Question: I'm now trying to use 'filledcurve' in gnuplot 4.6, patchlevel 1. Following shows the sample script:
'''
set term epslatex
set output "figure.tex"
set xlabel "\huge{x-axis}"
set ylabel "\huge{y-axis}"
set format xy "\LARGE{%.0f}"
set xrange [0.0:10.0]
set yrange [0.0:100.0]
set xtics 2.0
set ytics 20.0
set xtics offset 0, -0.3
f1(x) = x**1
f2(x) = x**2
f3(x) = x**3
set nokey
plot '+' using 1:(f2($1)):(f3($1)) with filledcurve lt 1 lc rgb "gray60", '+' using 1:(f1($1)):(f2($1)) with filledcurve lt 1 lc rgb "gray40", '+' using 1:(0.0):(f1($1)) with filledcurve lt 1 lc rgb "gray20"
'''
I don't known why, but it seems that there are white annoying slits between bars. It cannot be get rid of even if I increase the number of 'set samples'.
Is there any idea to remove these slits?

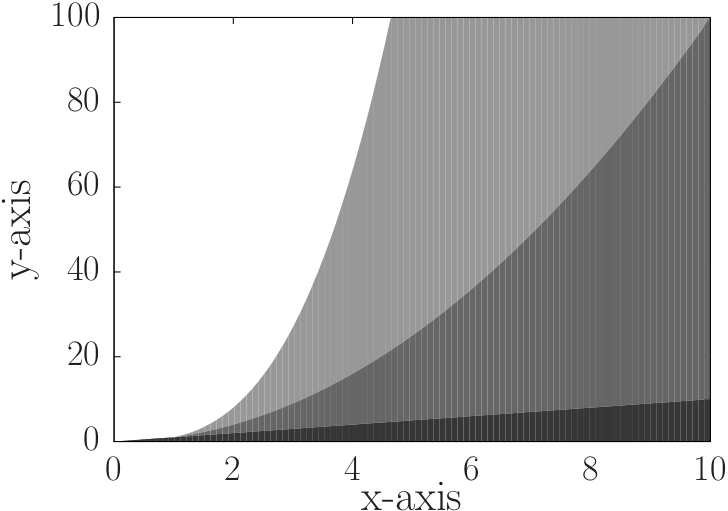
Answer: Unfortunately, this is a viewer problem related to the drawing of adjacent filled polygons, see also <URL>.
In your case you can use a workaround:
When you have only two columns in the 'using' statement, the area is drawn as closed polygon and doesn't show these artifacts ('filledcurves closed'). So you must fill the area between each curve and the 'x1' axis (with 'filledcurves x1').
Because of a bug in the clipping of curves which exceed the y-range, you must do the clipping of the 'f3' curve yourself (i.e. use 'f3($1) > 100 ? 100 : f3($1)'). This bug is fixed in the development version.
So you script is:
'''
set term epslatex standalone
set output "figure.tex"
set xlabel "\huge x-axis"
set ylabel "\huge y-axis"
set format xy "\LARGE %.0f"
set xrange [0.0:10.0]
set yrange [0.0:100.0]
set xtics 2.0
set ytics 20.0
set xtics offset 0, -0.3
f1(x) = x**1
f2(x) = x**2
f3(x) = x**3
set nokey
plot '+' using 1:(f3($1) > 100 ? 100 : f3($1)) with filledcurve x1 lt 1 lc rgb "gray60", '+' using 1:(f2($1)) with filledcurve x1 lt 1 lc rgb "gray40", '+' using 1:(f1($1)) with filledcurve x1 lt 1 lc rgb "gray20"
set output
system('latex figure.tex && dvips figure.dvi && ps2pdf figure.ps')
'''
with the result (using 4.6.1):

Note also, that LaTeX commands like '\huge' don't take arguments, but are switches. Test e.g. '\huge{A}BC', this will make all letter huge. Usually you must limit the scope of '\huge' with brackets like '{\huge ABC}', but if the whole label is affected, it is enough to use 'set xlabel "\huge x-axis"'. That doesn't change anything in your case, but may give you troubles in other circumstances :)